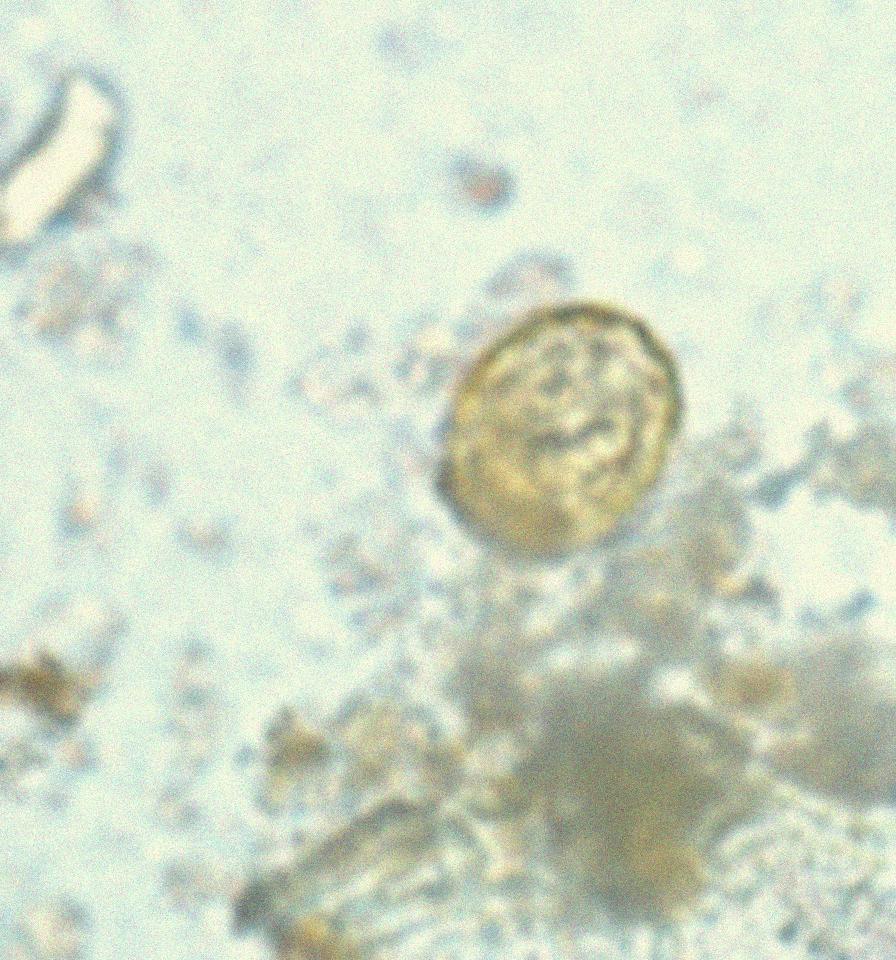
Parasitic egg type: Ascaris lumbricoides